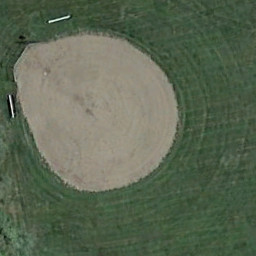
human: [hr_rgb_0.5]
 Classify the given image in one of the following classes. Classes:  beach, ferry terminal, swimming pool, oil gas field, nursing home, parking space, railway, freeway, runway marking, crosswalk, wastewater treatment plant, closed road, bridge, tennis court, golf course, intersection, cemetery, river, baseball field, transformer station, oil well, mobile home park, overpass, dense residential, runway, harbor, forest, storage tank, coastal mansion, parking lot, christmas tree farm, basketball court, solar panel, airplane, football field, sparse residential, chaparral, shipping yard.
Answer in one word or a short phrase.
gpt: baseball field